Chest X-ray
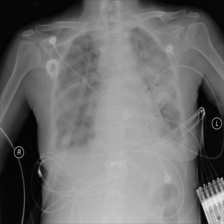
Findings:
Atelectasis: negative
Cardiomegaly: negative
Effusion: positive
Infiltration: negative
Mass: negative
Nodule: negative
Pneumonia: negative
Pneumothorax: negative
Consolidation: negative
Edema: positive
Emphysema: negative
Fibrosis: negative
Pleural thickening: negative
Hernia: negative